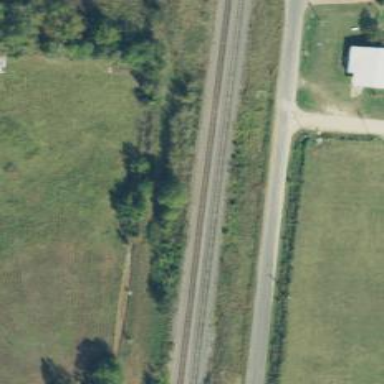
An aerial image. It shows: Railway track.